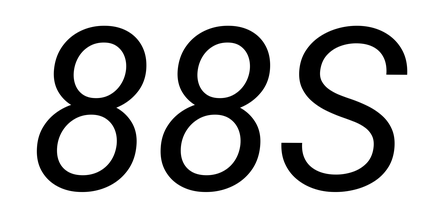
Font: Roboto-Italic_Italic